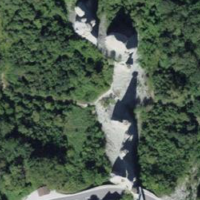
EUNIS habitat code: 41
Species observed at this site:
Campanula rapunculoides
Polystichum aculeatum
Equisetum telmateia
Campanula glomerata
Artemisia vulgaris
Clematis vitalba